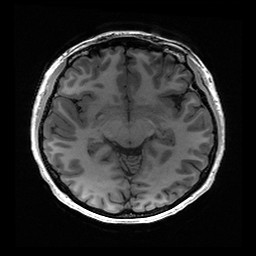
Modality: T1w
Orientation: sagittal